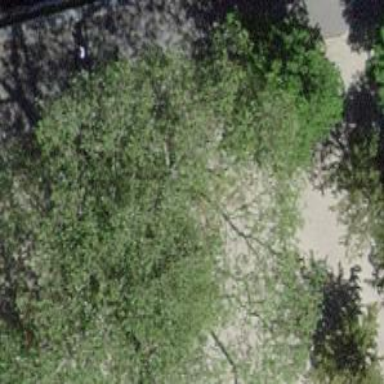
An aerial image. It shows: Urban tree with broadleaved leaves.